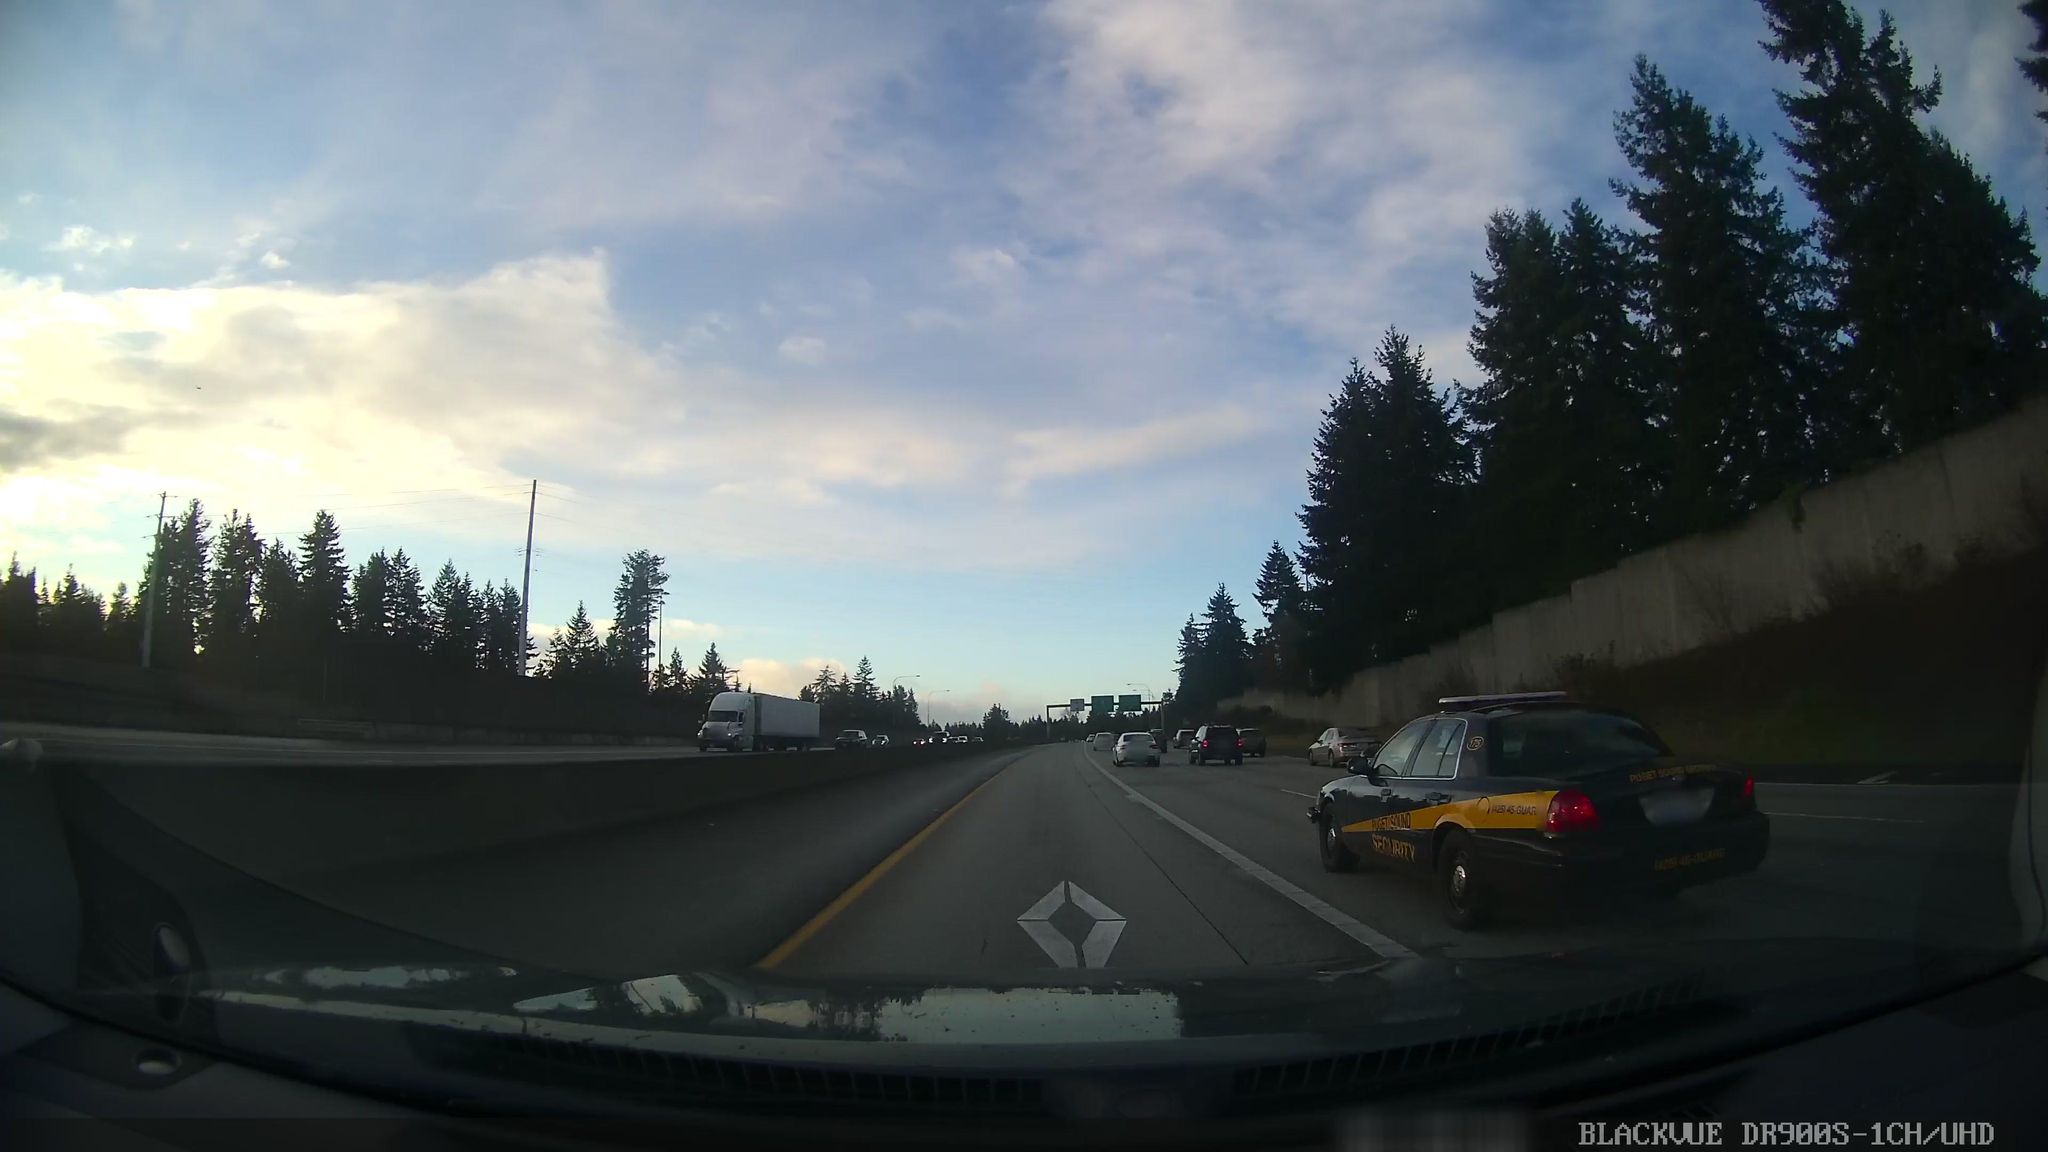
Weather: clear
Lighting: day
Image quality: slightly poor
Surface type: driving surface
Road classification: motorway
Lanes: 4
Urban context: urban centre
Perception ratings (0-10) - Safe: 1.6, Lively: 3.34, Beautiful: 3.27, Boring: 4.33, Depressing: 2.78, Wealthy: 6.67